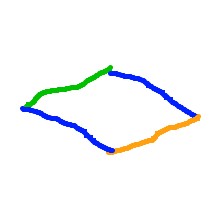
Shape: rhombus